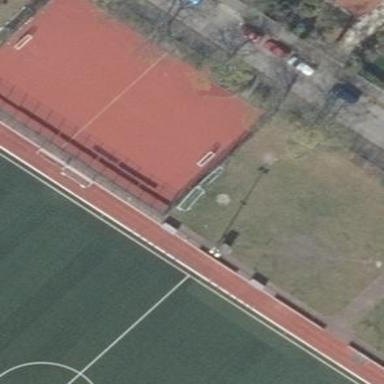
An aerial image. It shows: Basketball court on leisure land pitch.